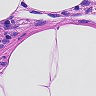
Metastatic tissue present: no